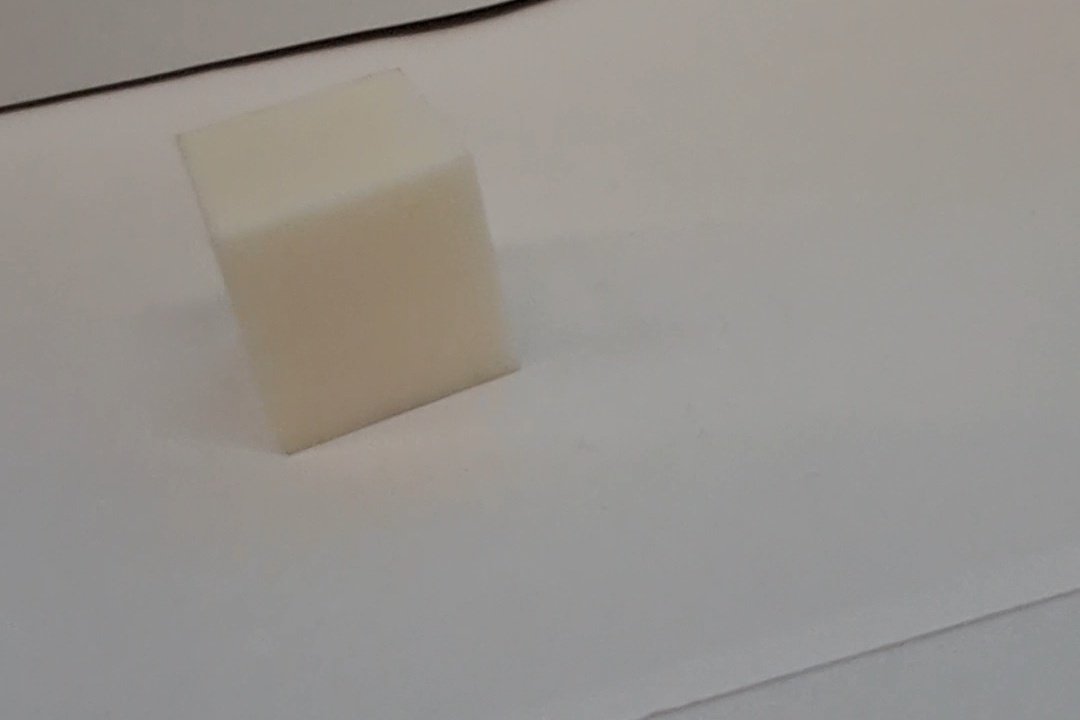
Label: Cuboid